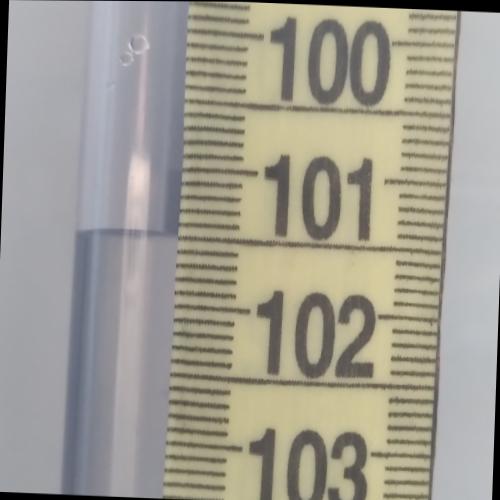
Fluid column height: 101.5 cm